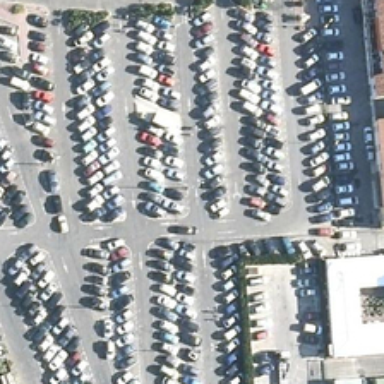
Many cars are parked in a parking lot near several buildings .